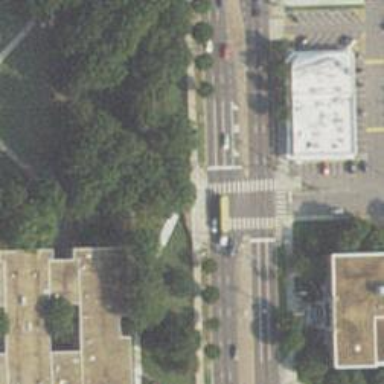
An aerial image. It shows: Pedestrian crossing with zebra markings on footway.